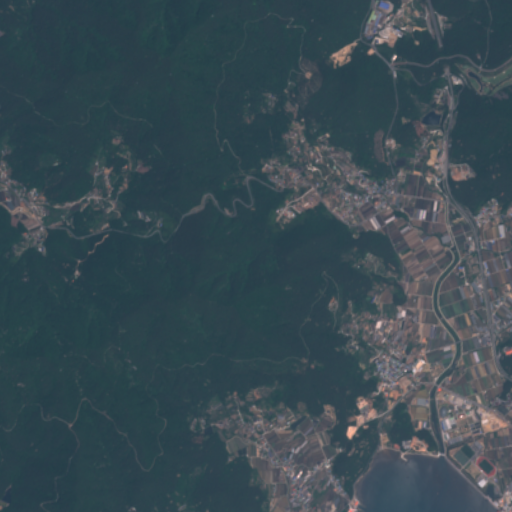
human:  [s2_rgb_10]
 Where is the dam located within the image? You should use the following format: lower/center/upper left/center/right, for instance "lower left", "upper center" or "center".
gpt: The dam is located in the lower left of the image.
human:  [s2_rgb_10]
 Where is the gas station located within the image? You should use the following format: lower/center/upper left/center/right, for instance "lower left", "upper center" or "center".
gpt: The gas station is located in the upper right of the image.
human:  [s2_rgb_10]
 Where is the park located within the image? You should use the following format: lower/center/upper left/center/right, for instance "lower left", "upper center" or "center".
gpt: The park is located in the right of the image.
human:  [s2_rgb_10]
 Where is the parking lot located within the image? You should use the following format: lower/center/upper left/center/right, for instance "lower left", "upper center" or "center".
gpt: The parking lot is located in the lower right of the image.
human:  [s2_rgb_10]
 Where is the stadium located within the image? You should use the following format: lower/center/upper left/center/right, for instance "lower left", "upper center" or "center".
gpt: The stadium is located in the lower right of the image.
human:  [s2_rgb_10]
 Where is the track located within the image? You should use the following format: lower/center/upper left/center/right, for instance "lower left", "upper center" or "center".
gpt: The track is located in the lower right of the image.
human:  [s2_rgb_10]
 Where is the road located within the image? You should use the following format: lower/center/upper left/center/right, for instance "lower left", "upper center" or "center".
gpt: There is no road in the image.